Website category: auto
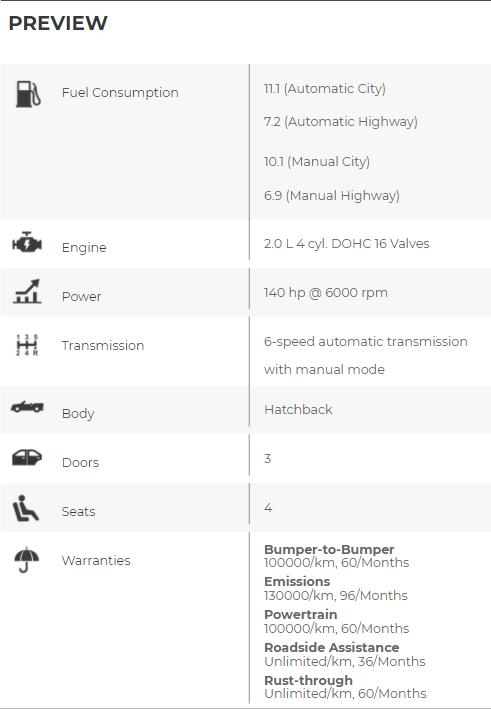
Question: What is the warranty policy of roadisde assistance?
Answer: Unlimited/km, 36/Months

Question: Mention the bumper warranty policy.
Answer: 100000/km, 60/Months

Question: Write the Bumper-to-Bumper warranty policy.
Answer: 100000/km, 60/Months

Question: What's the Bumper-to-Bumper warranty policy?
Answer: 100000/km, 60/Months

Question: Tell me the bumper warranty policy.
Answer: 100000/km, 60/Months

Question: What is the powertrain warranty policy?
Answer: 100000/km, 60/Months

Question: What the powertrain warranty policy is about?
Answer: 100000/km, 60/Months

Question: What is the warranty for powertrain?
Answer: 100000/km, 60/Months